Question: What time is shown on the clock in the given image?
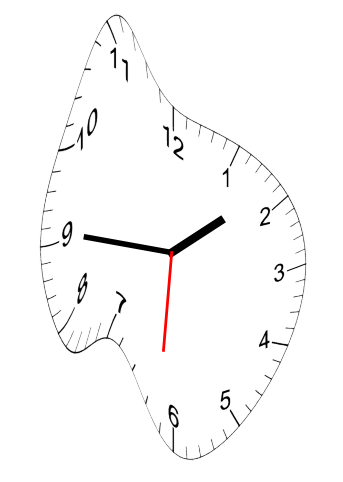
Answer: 01:45:31